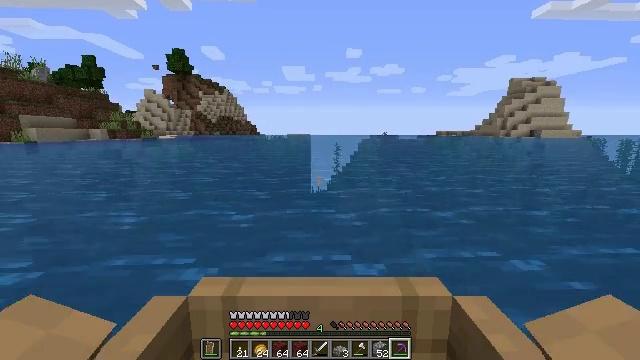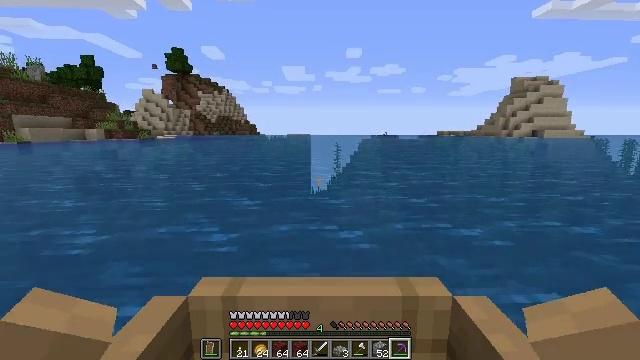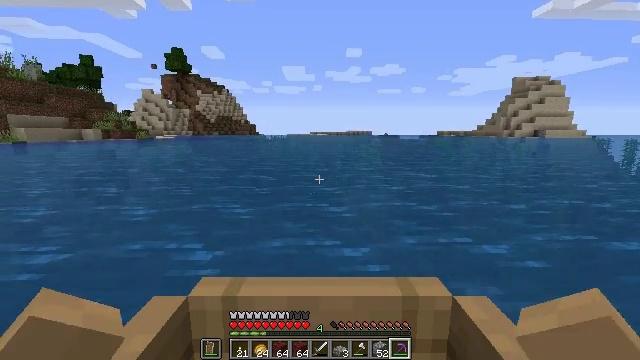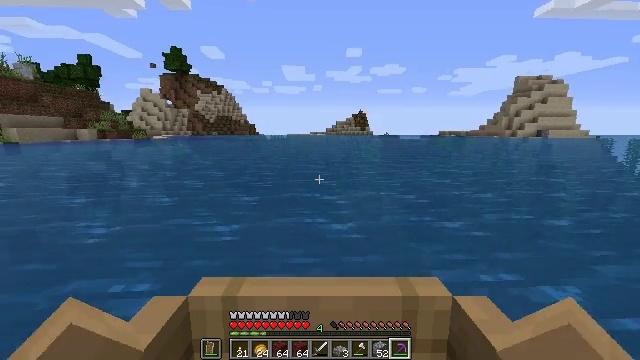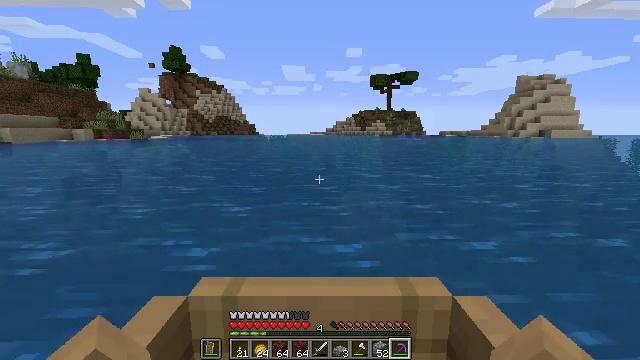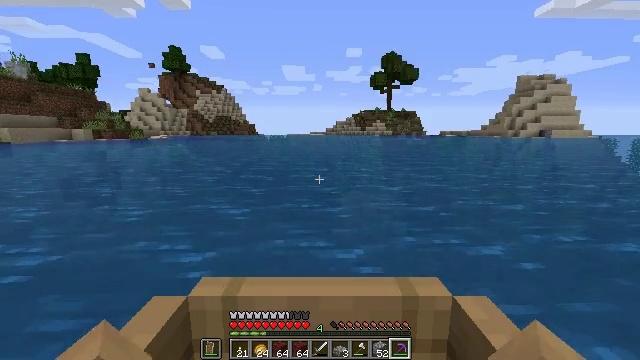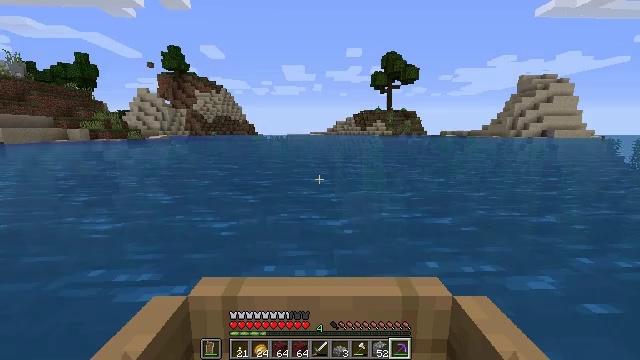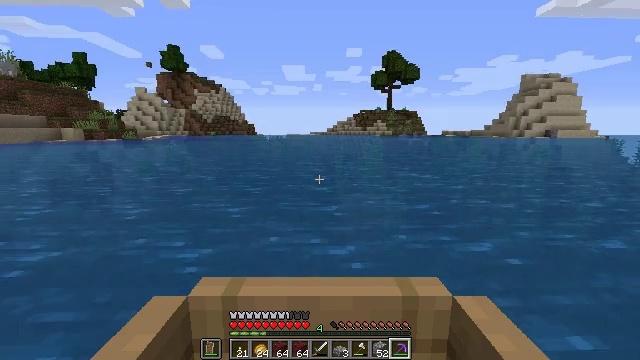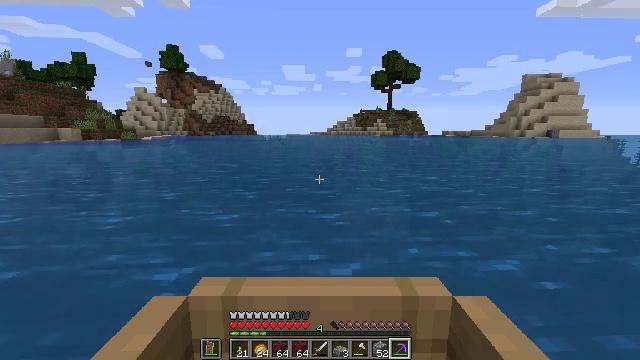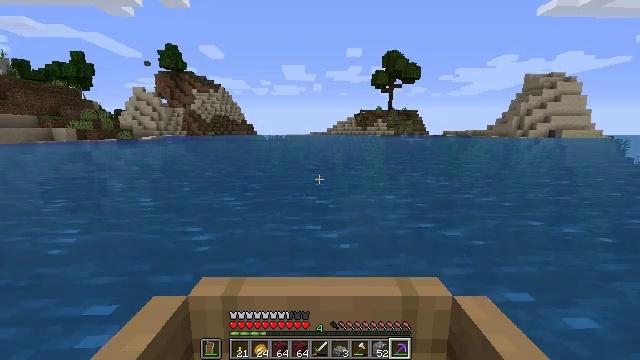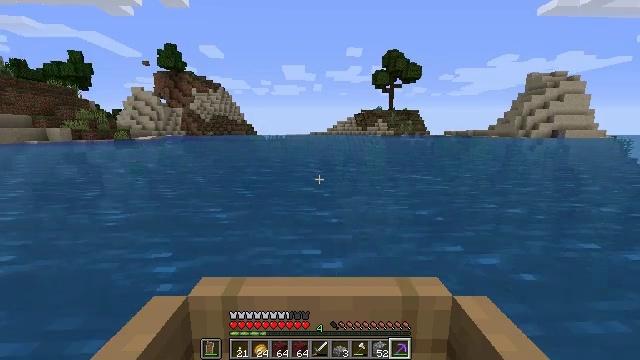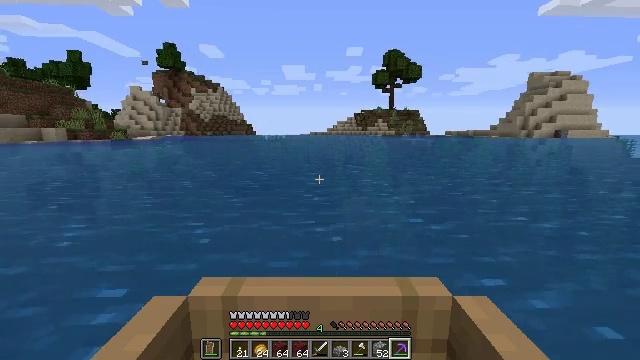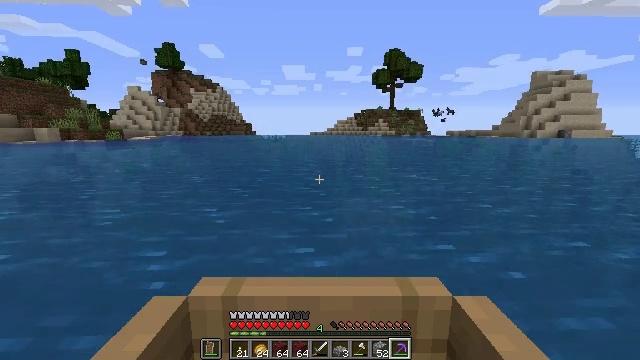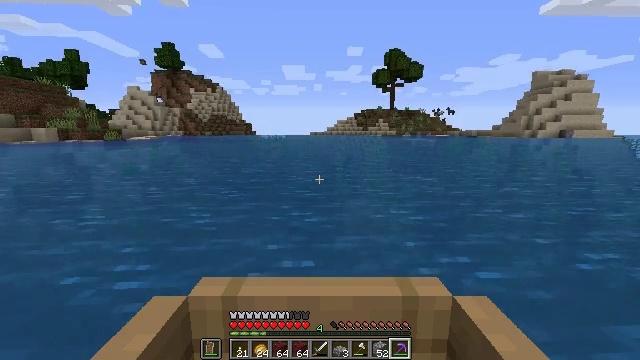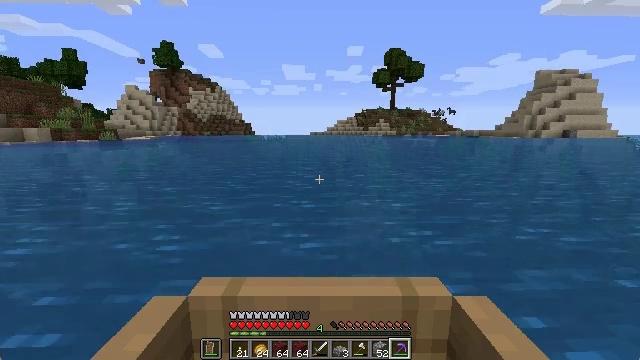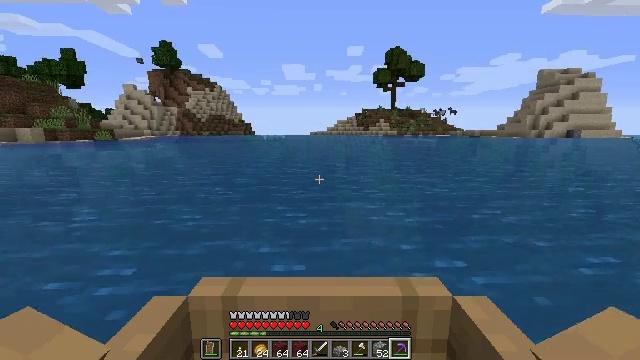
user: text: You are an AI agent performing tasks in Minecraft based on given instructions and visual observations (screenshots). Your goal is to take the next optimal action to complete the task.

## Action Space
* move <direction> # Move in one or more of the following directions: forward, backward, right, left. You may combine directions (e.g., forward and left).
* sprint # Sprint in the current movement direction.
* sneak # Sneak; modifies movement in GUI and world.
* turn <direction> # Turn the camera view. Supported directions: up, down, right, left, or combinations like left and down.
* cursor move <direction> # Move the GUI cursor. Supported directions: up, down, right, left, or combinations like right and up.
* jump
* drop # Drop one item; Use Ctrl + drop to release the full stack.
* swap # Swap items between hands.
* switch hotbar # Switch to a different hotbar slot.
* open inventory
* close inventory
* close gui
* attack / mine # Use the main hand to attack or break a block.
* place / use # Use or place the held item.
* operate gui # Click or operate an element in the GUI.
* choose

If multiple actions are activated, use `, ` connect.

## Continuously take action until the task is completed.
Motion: motion action
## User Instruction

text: craft item air
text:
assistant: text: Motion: move forward
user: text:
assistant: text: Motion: move forward
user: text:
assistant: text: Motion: move forward
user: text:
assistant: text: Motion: move forward
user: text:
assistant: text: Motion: move forward
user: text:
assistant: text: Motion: move forward
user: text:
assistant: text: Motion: move forward
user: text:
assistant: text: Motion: move forward
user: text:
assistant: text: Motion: move forward
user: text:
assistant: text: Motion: move forward
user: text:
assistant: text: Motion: move forward
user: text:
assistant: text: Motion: move forward
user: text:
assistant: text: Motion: move forward
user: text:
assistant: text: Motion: move forward
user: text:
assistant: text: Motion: move forward
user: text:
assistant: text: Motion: move forward
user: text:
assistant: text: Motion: move forward
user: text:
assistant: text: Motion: move forward
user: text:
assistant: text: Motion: move forward
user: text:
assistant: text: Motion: move forward
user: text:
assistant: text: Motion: move forward
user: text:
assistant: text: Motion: move forward
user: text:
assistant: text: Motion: move forward
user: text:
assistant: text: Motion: move forward
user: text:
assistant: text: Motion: move forward
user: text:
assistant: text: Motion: move forward
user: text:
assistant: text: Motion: move forward
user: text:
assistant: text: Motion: move forward
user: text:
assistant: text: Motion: move forward
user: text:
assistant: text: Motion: move forward